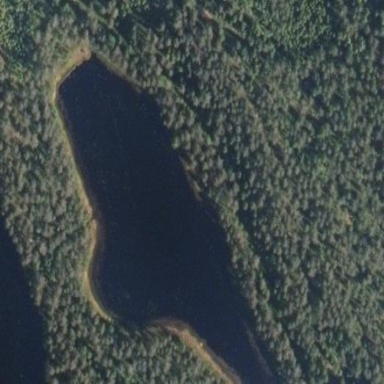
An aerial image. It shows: Lake with natural water.